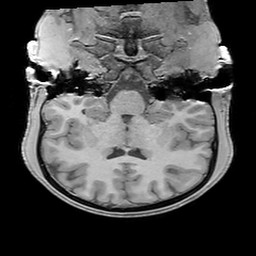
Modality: T1w
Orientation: sagittal
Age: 26
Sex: male
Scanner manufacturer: philips
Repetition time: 0.0076 s
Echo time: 0.0024 s